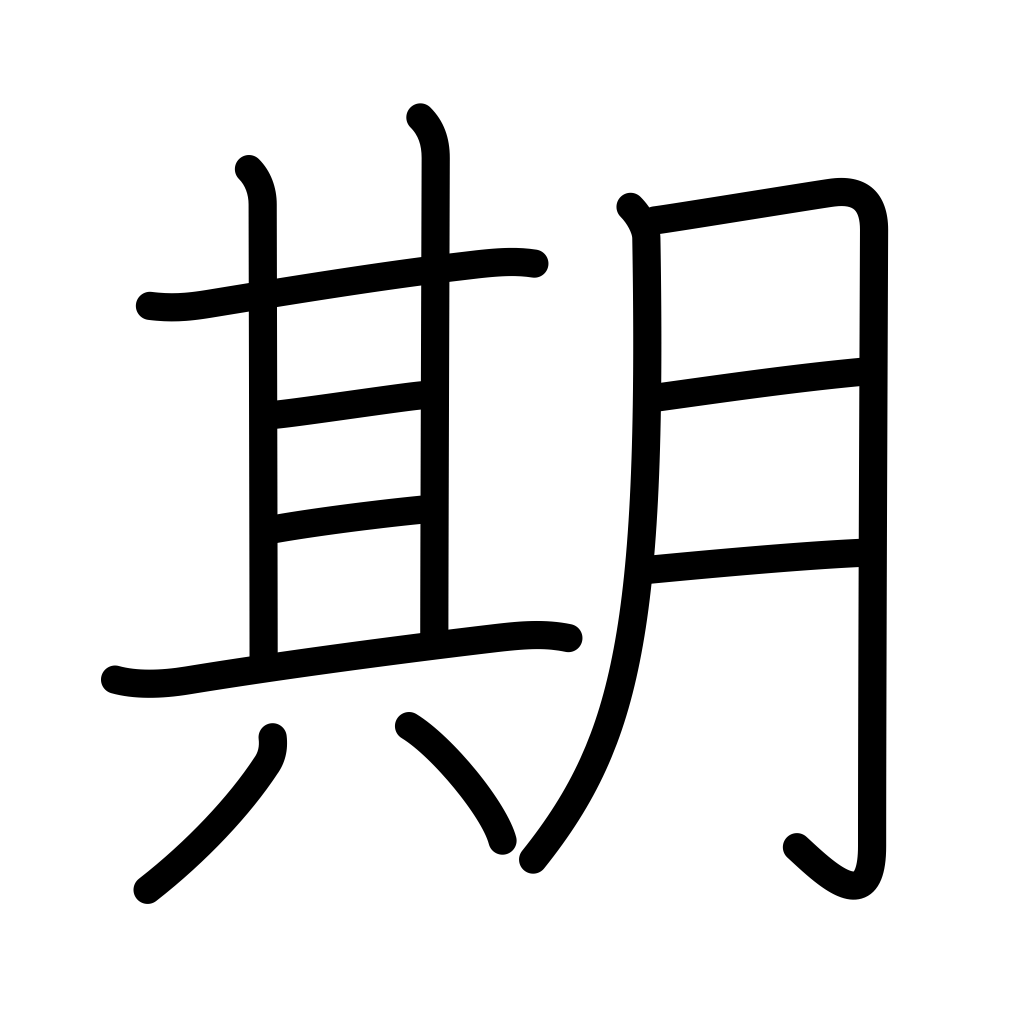
Meaning: period, time, date, term